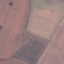
Land use / land cover: AnnualCrop